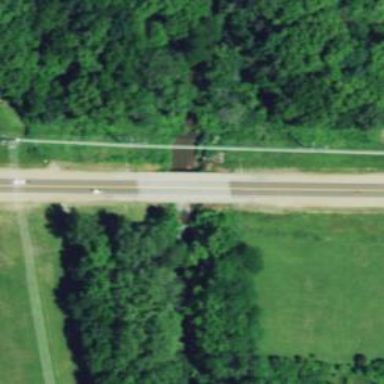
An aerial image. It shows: Secondary road with bridge.